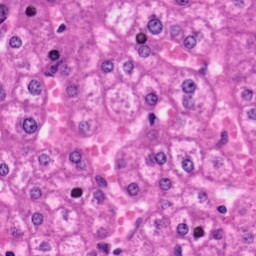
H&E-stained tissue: Liver